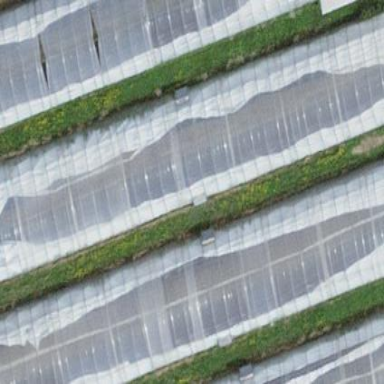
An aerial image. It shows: Greenhouse.